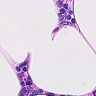
Metastatic tissue present: no